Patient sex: M
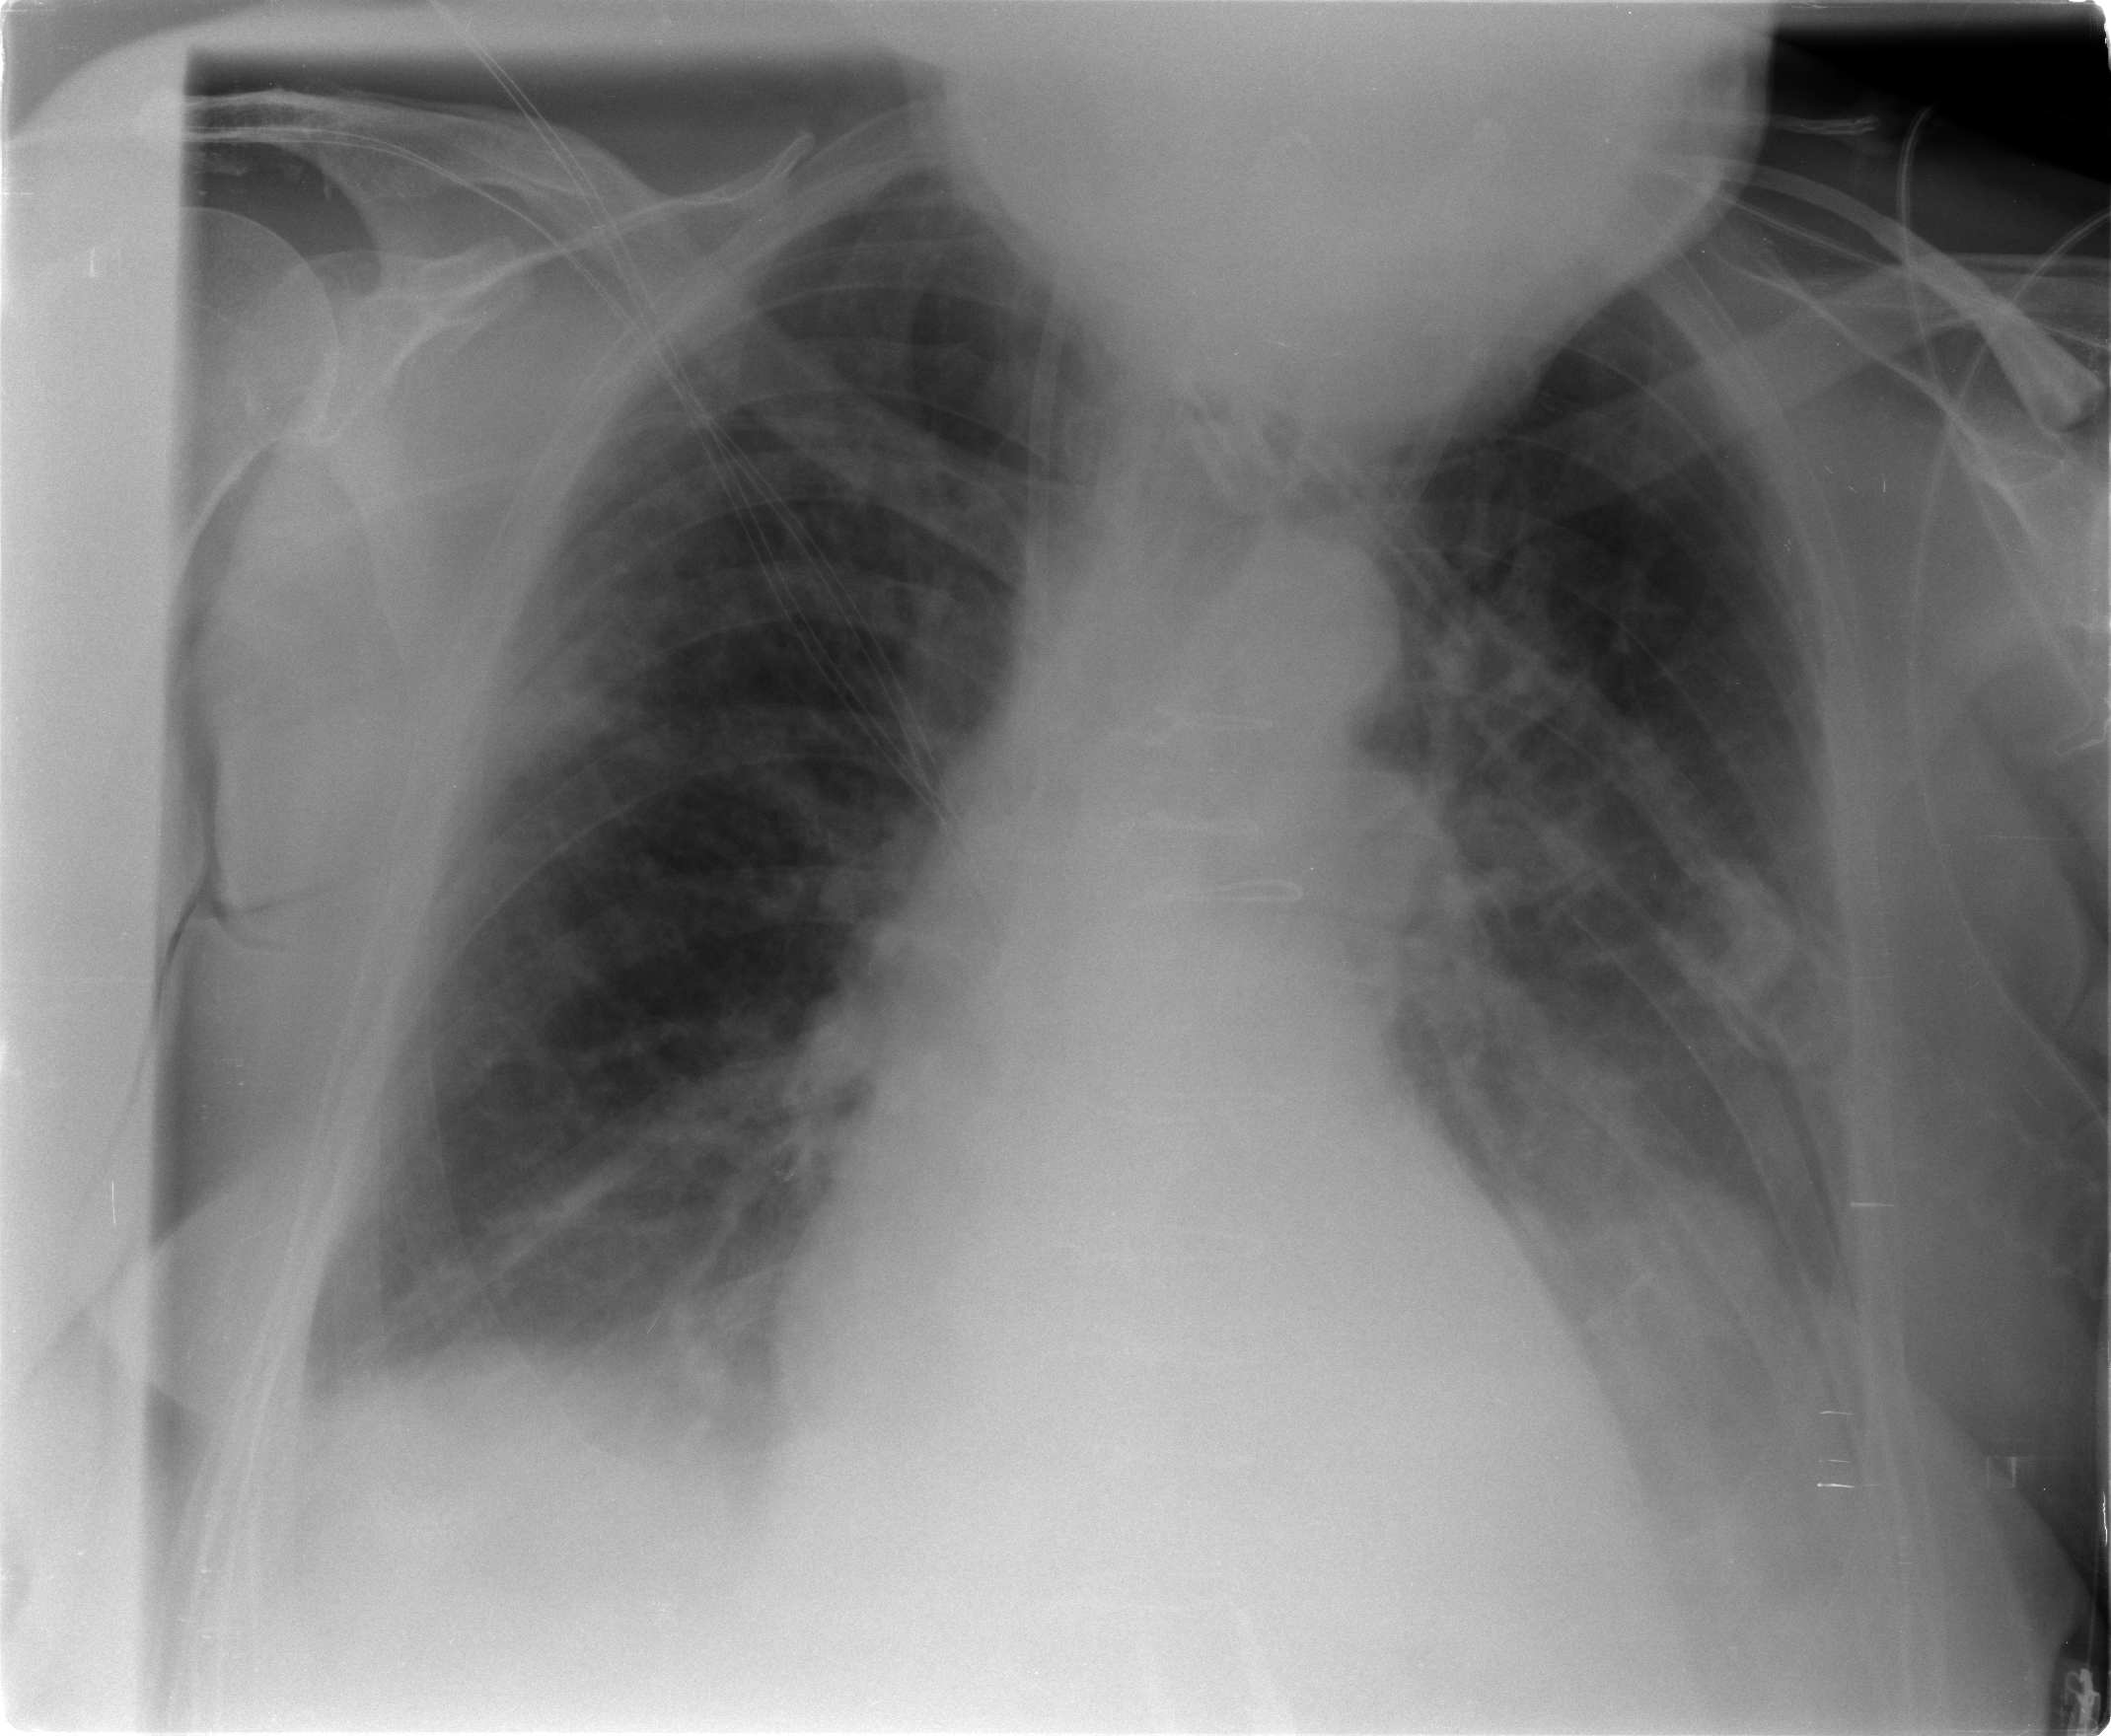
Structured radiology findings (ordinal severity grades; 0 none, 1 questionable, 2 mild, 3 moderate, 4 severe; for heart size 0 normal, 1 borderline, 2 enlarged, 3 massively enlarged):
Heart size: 0
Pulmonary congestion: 2
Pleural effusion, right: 2
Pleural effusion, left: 2
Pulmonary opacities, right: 2
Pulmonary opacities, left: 0
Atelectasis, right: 2
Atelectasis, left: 2